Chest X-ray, PA view. Patient: 50 years old, sex F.
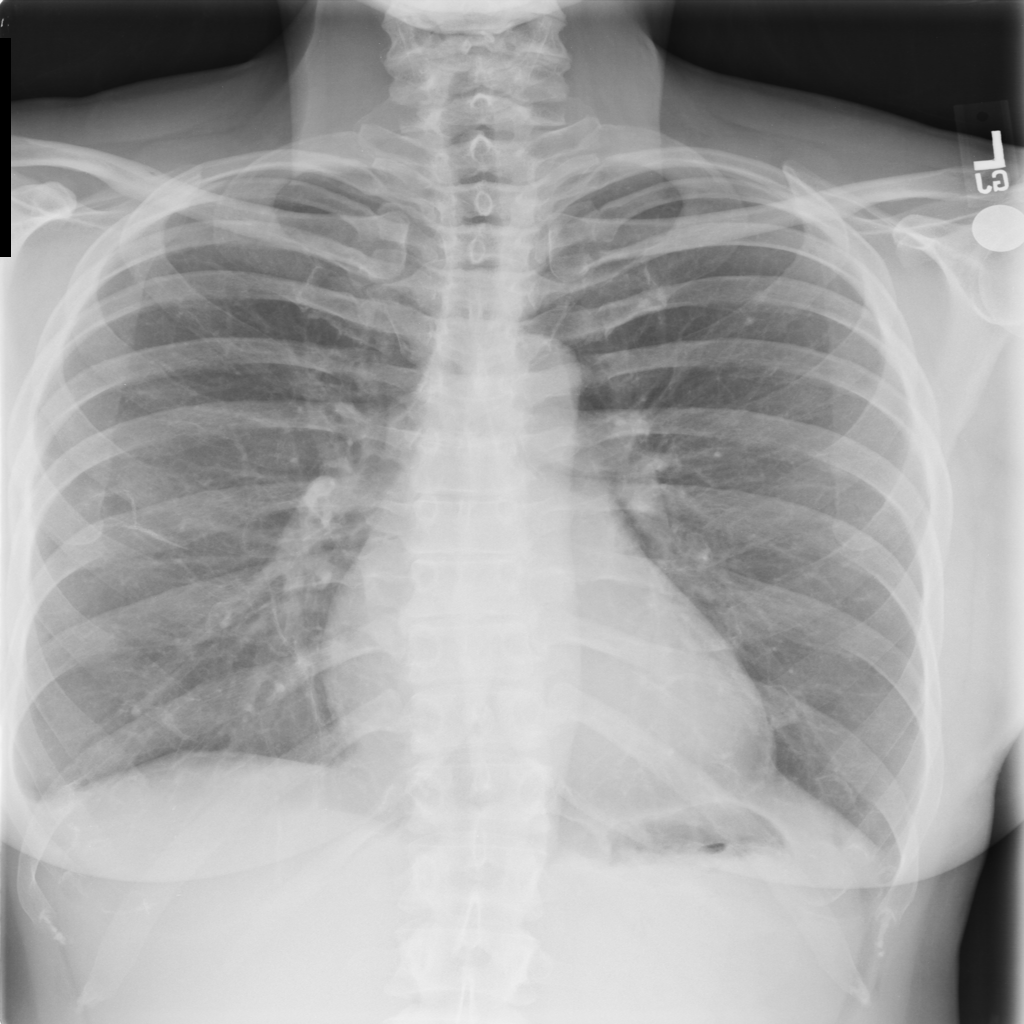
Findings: No Finding